九年级 · 立体几何学
有一个正方体, $A, B, C$ 的对面分别是 $x, y, z$ 三个字母, 如图所示, 将这个正方体从现有位置依次翻到第 $1,2, \ldots, 12$ 格, 这时顶上的字母是 \$ \qquad \$

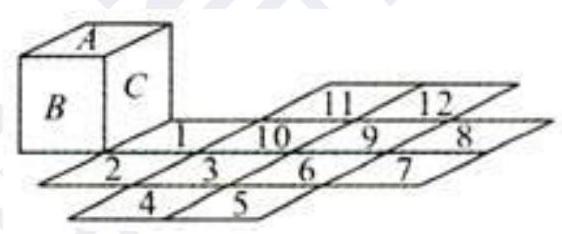
答案: $x$
解析: 由图可得, 小正方体从第 1 格的位置依次翻到第 12 格时, “A” 在下面,

$\because A, B, C$ 的对面分别是 $x, y, z$ 三个字母,

则这时小正方体朝上面的字母是 “ $x$ ” 。

故答案为 $x$.